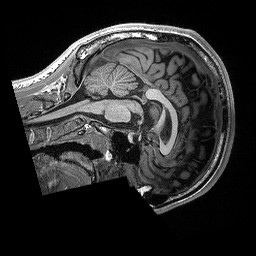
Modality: T1w
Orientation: sagittal
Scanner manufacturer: siemens
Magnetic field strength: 3 T
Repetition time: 2.3 s
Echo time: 0.00298 s